Question: I have two arrays of points: 'double[] minus' and 'double[] plus', e.g.:
'''
double[] minus = new[]
{
24.043414306636713,
26.521399902043807,
23.049167719142361,
24.473177606966754,
18.238281854192408,
};
double[] plus = new[]
{
8.31219054269323,
9.5909890877229582,
11.066525870449567,
22.769068312057193,
24.733540360065991,
};
'''
I need to plot 2 diagrams basing on this number and determine their positions relatively to each other: are there an intersection and which of them is under another?
How can I do that? TIA
(please feel free to retag the question or change the topic, I'm not sure in proper math terminology used)
Here's an Excel diagram:

It's easy to determine which is above and which is under.
How to determine that red (plus) has an with blue (minus)? Using maybe LINQ?
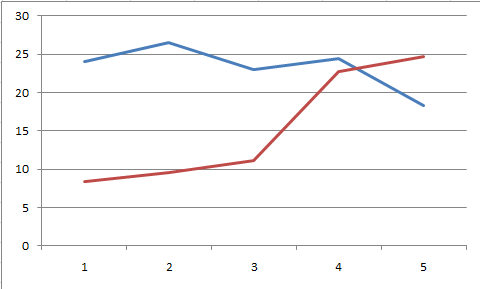
Answer: This code can found all collisions:
'''
double[] minus = new double[]
{
3, 24, 26, 23, 25, 18, 5, 5, 1, 10,
};
double[] plus = new ![alt text][1]double[]
{
3, 8, 9, 11, 22, 25, 5, 5, 3, 7
};
var collisionsBetweenIndices =
Enumerable.Range(1, minus.Length - 1)
.Where(i => ((minus[i - 1] - plus[i - 1] < 0) && (minus[i] - plus[i] > 0)) ||
((minus[i - 1] - plus[i - 1] > 0) && (minus[i] - plus[i] < 0)) ||
((minus[i - 1] - plus[i - 1] == 0) && (minus[i] - plus[i] == 0)))
.ToArray();
var collisionsOnIndices =
Enumerable.Range(0, minus.Length)
.Where(i => minus[i] == plus[i])
.ToArray();
foreach (var idx in collisionsBetweenIndices)
Console.WriteLine("Collision between {0} and {1}", idx - 1, idx);
foreach (var idx in collisionsOnIndices)
Console.WriteLine("Collision on {0}", idx);
// RESULTS:
// Collision between 4 and 5
// Collision between 6 and 7
// Collision between 8 and 9
// Collision on 0
// Collision on 6
// Collision on 7
'''

I did two different methods to distinguish the type of collisions (i.e. between indices or on indices), but if your purpouse is just to detect if there's a collision or not, just do the following:
'''
var collisionDetected =
Enumerable.Range(0, minus.Length).Any(i =>
{
if (minus[i] == plus[i])
return true;
if (i > 0 &&
(((minus[i - 1] - plus[i - 1] < 0) && (minus[i] - plus[i] > 0)) ||
((minus[i - 1] - plus[i - 1] > 0) && (minus[i] - plus[i] < 0)) ||
((minus[i - 1] - plus[i - 1] == 0) && (minus[i] - plus[i] == 0))))
{
return true;
}
return false;
});
'''
This code returns as soon as a collision is found, so it's generally faster the the above methods.